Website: crate-barrel
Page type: order-returns
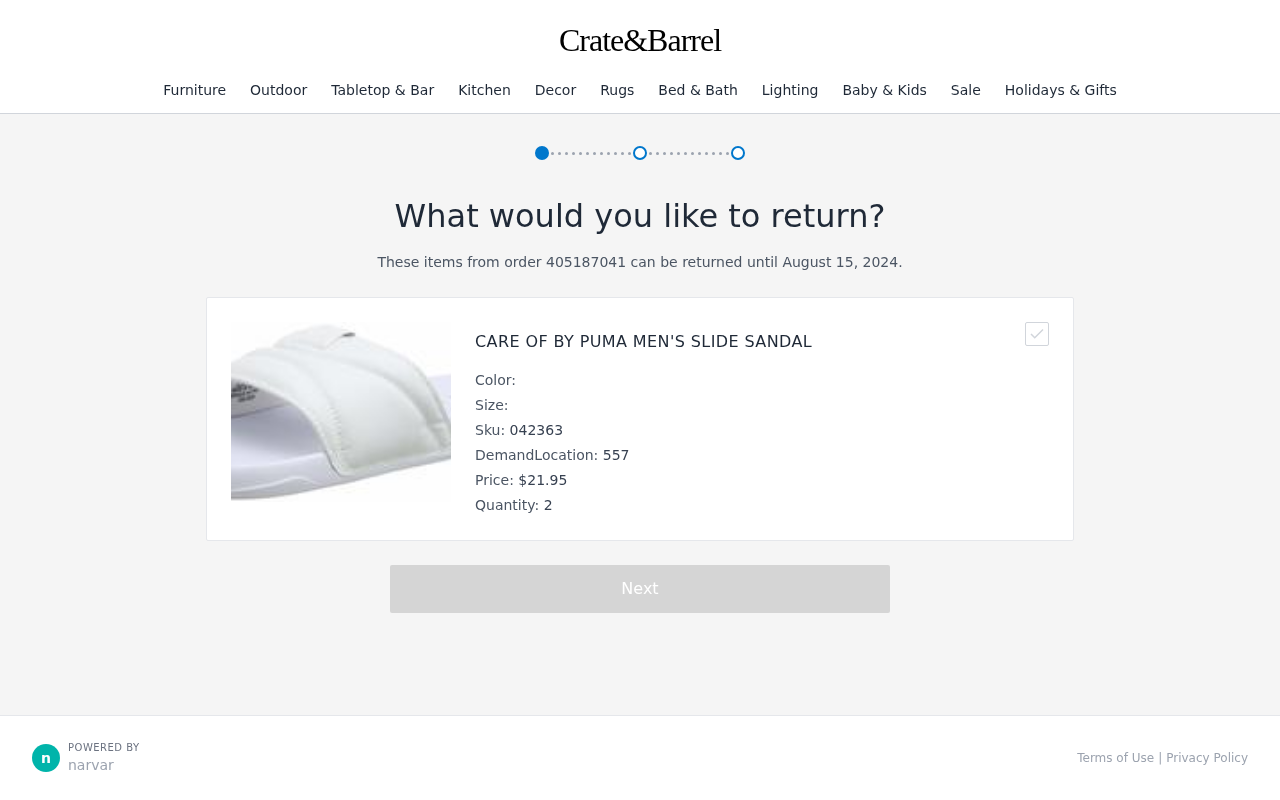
Product elements: key: PRODUCT1_NAME
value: CARE OF by PUMA Men's Slide Sandal
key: PRODUCT1_PRICE
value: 21.95
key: PRODUCT1_QUANTITY
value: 2
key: PRODUCT1_SKU
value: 042363
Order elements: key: ORDER_ID
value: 405187041
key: ORDER_RETURN_BY_DATE
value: August 15, 2024
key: ORDER_DEMAND_LOCATION
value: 557